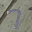
Label: 7